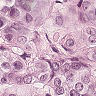
Metastatic tissue present: yes